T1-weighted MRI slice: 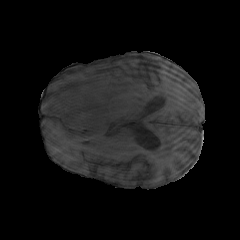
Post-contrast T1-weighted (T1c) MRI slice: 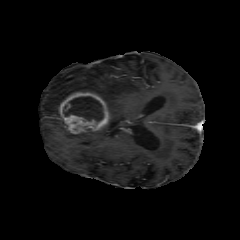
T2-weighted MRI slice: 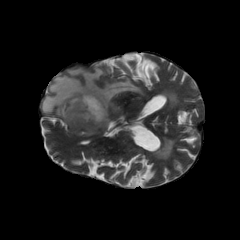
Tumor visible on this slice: yes